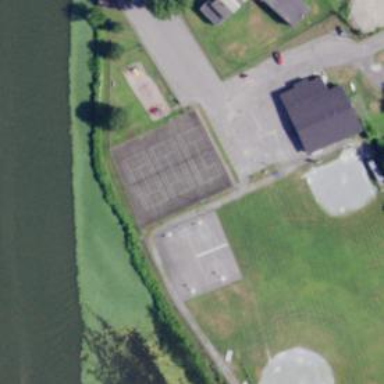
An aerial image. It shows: Tennis court in leisure pitch.